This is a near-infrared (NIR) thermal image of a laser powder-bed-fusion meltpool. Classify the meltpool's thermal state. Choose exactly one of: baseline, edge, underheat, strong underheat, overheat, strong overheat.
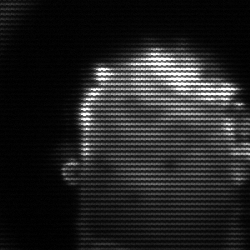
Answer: baseline